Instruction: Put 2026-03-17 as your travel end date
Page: home
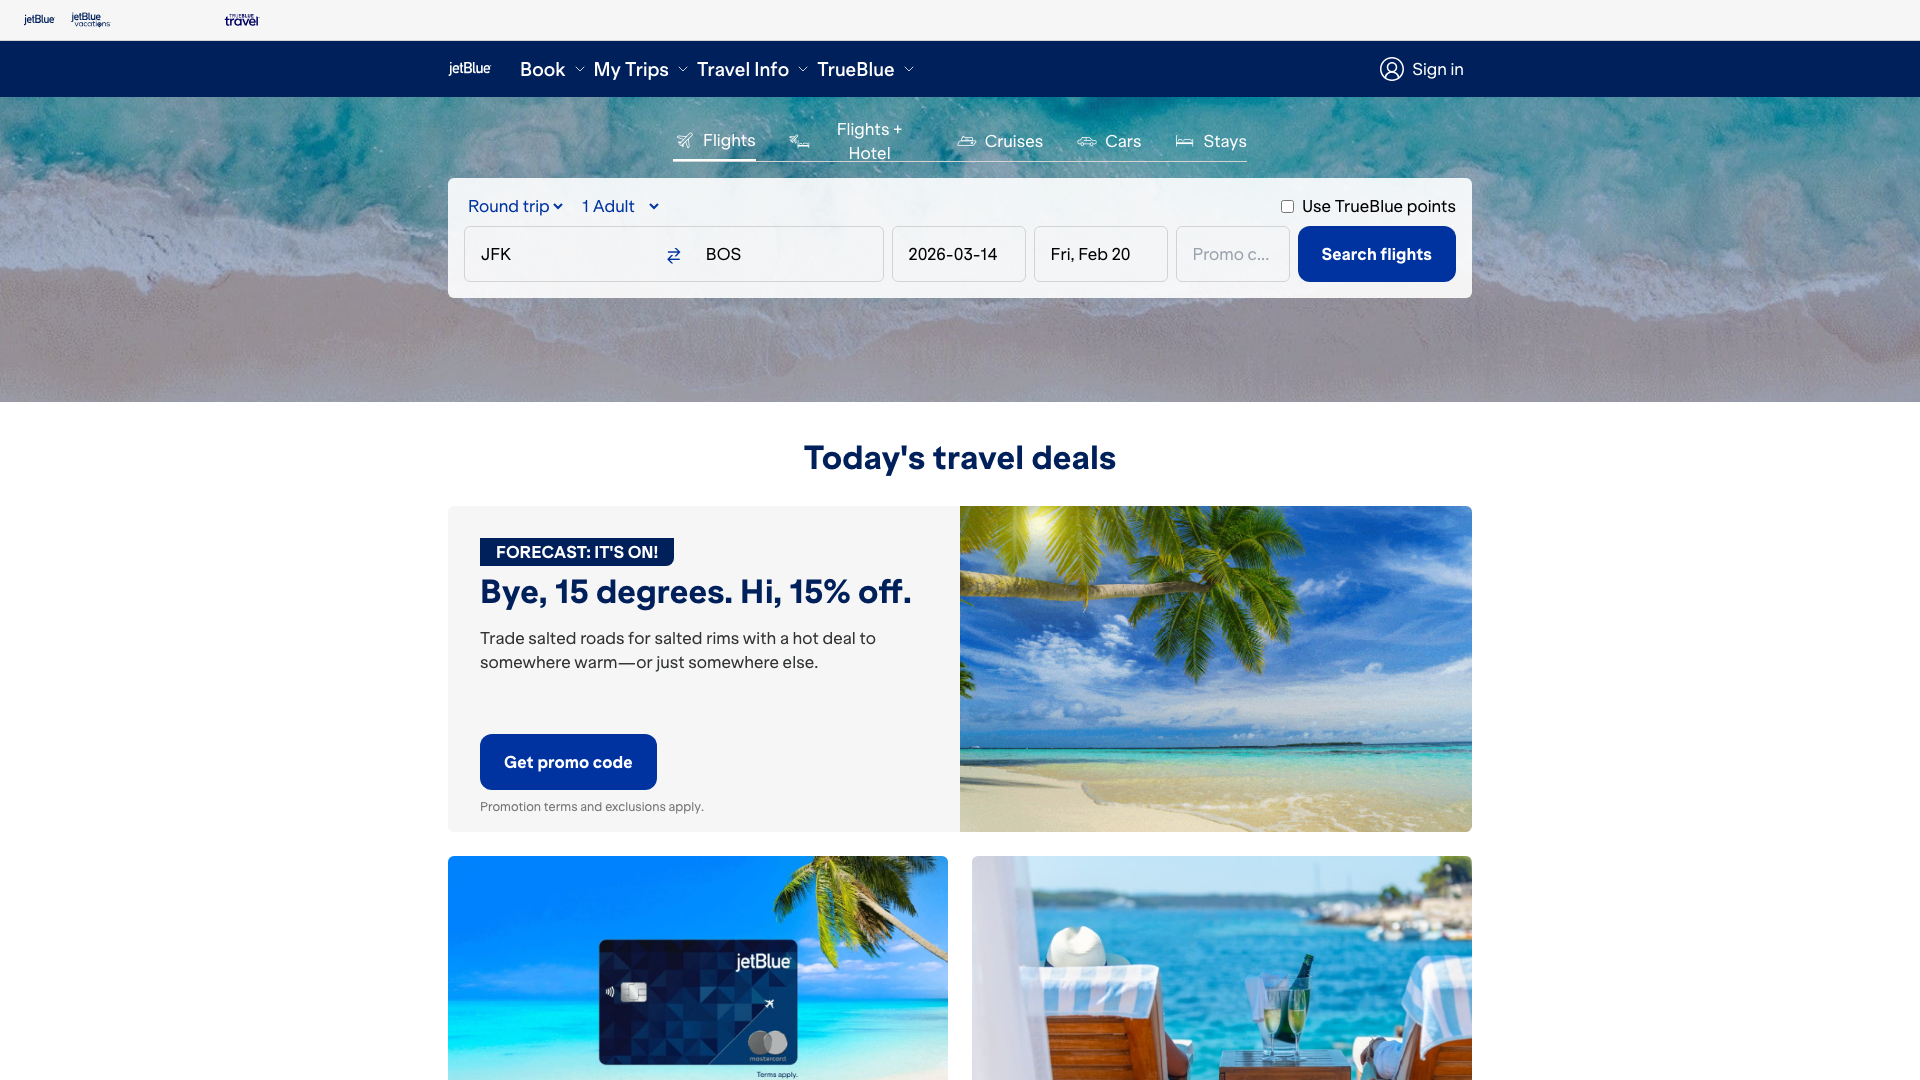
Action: type